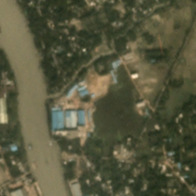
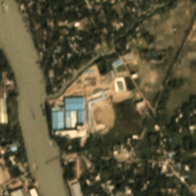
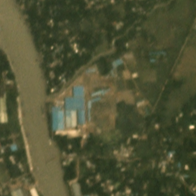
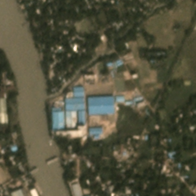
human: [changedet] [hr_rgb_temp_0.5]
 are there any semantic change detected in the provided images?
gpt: Some woods are removed  beside the road .

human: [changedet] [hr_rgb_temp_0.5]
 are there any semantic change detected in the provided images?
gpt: deforestation occurred and new buildings appeared .

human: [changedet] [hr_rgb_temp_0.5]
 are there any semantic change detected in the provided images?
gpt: Trees are replaced by new buildings  in the scene .

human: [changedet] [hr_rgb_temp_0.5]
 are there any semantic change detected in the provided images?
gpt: Many new buildings are appeared in the scene .

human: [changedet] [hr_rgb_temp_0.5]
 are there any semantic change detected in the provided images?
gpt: several new arranged buildings appeared .